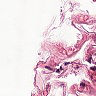
Metastatic tissue present: no